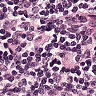
Metastatic tissue present: no